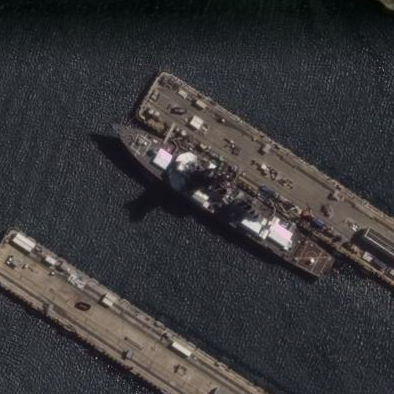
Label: Arleigh_Burke-class_destroyer